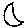
Label: moon